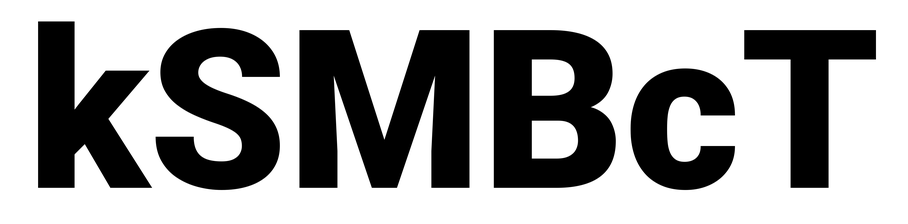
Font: Roboto_Black